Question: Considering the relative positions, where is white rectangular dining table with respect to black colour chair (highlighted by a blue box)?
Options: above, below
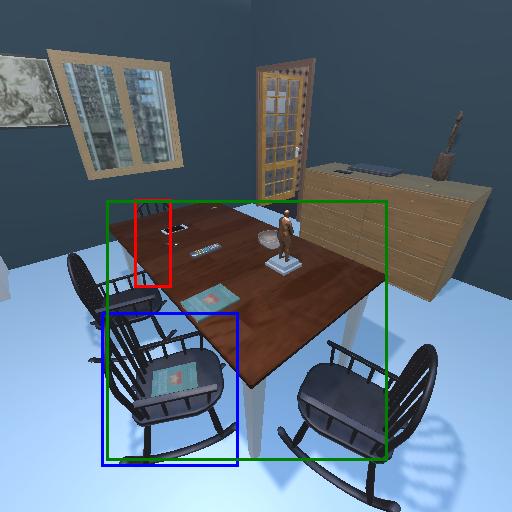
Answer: above